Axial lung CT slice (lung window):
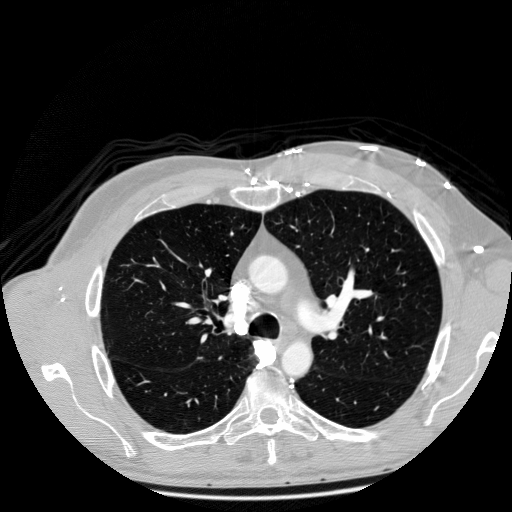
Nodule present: no